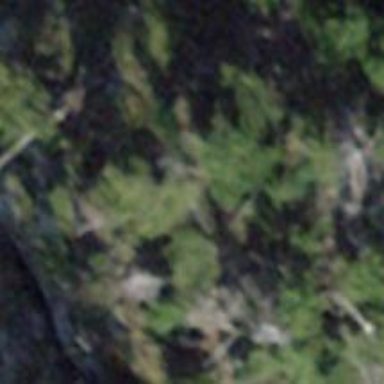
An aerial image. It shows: Cliff in nature.